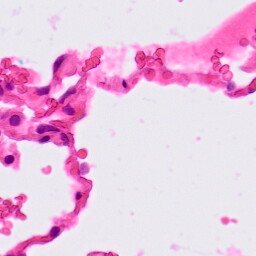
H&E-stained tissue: Lung